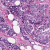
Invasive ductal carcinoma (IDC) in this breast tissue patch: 1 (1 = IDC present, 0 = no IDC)